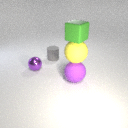
small gray rubber cylinder to the right of small purple metal sphere